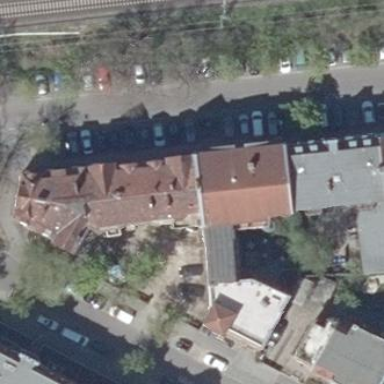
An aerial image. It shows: Grey apartment building with hipped roof made of red roof tiles.